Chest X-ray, PA view. Patient: 48 years old, sex M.
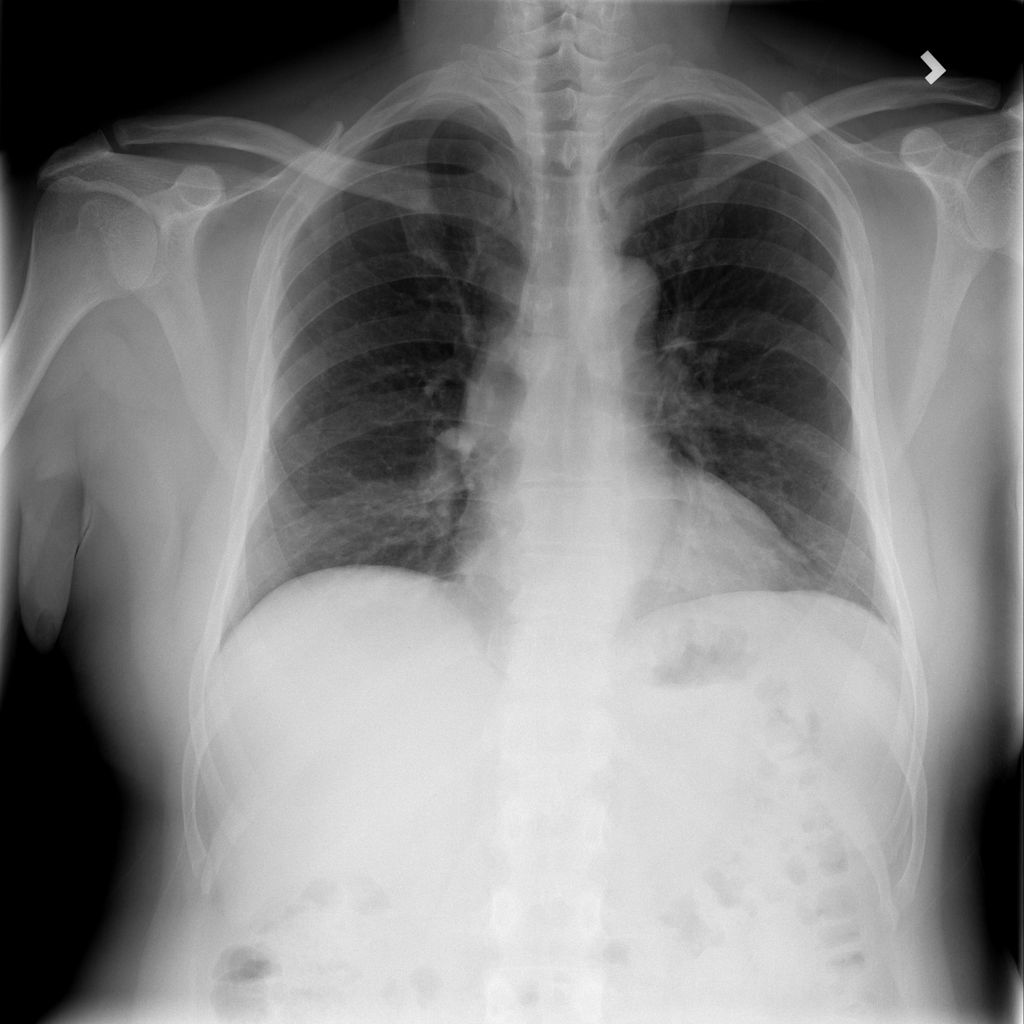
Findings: Infiltration